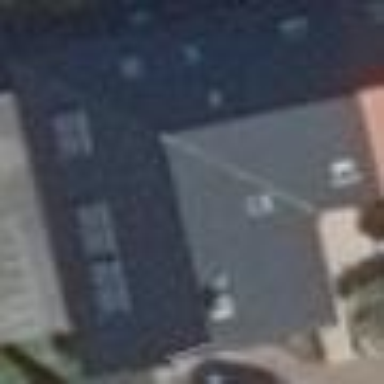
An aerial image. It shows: Part of building.